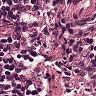
Metastatic tissue present: no